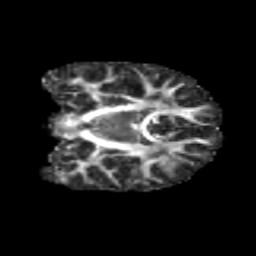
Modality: FA
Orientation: coronal
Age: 11
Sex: male
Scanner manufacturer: siemens
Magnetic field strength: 3 T
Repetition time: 3.8 s
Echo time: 0.07 s